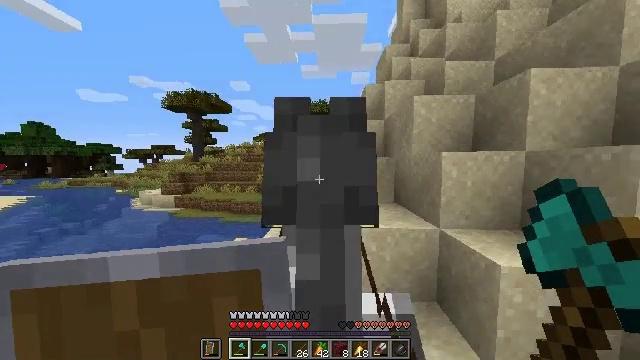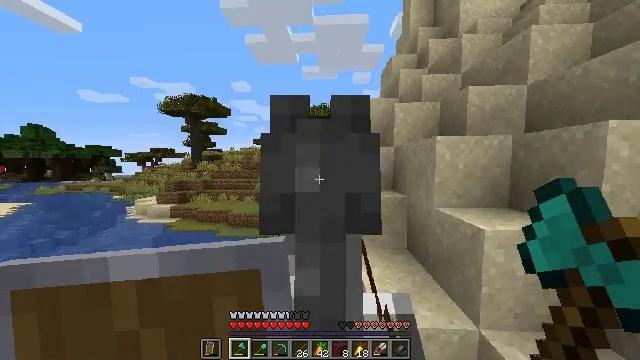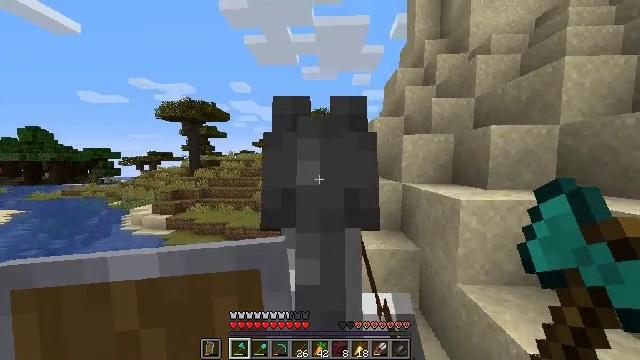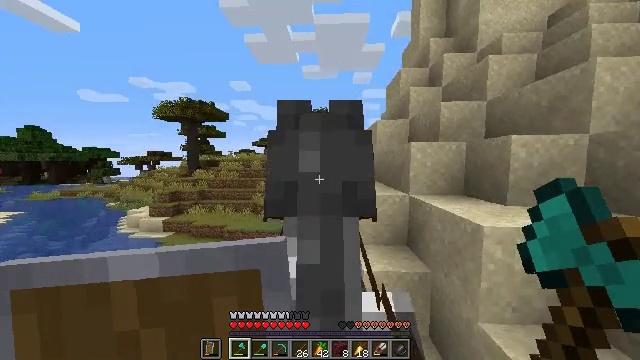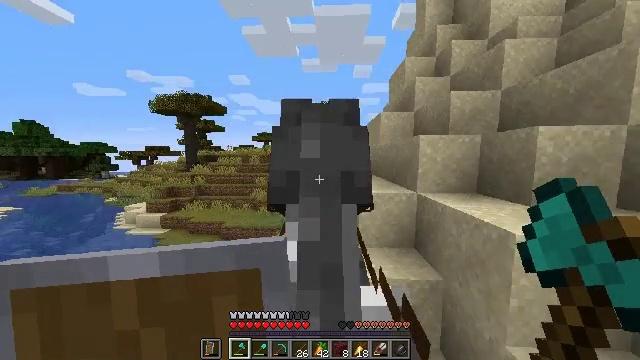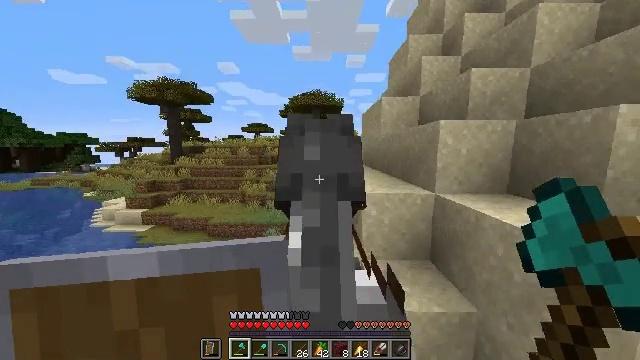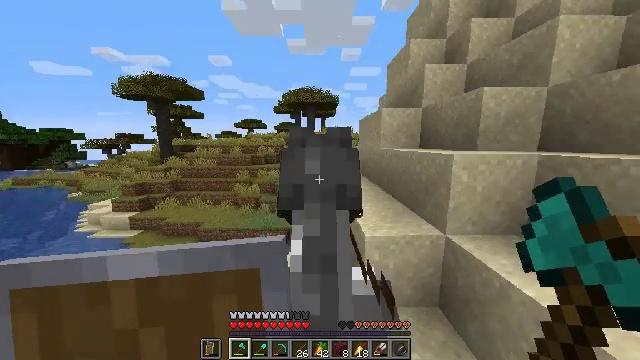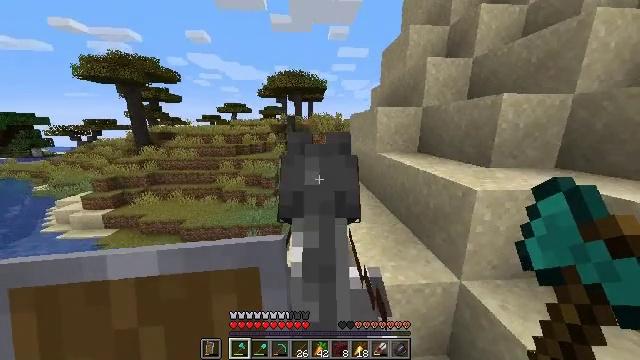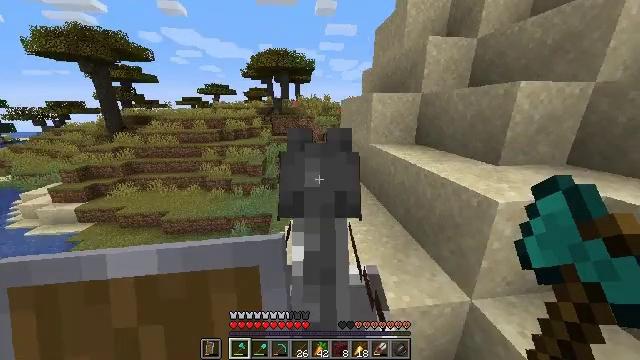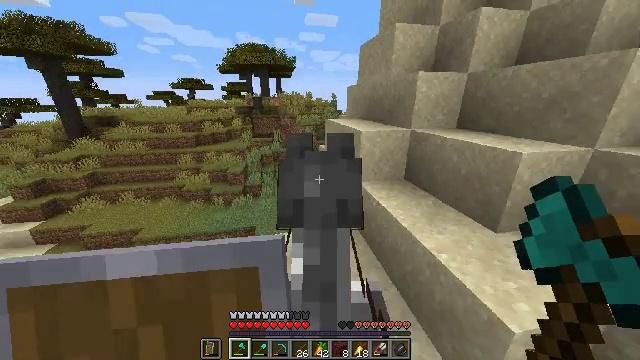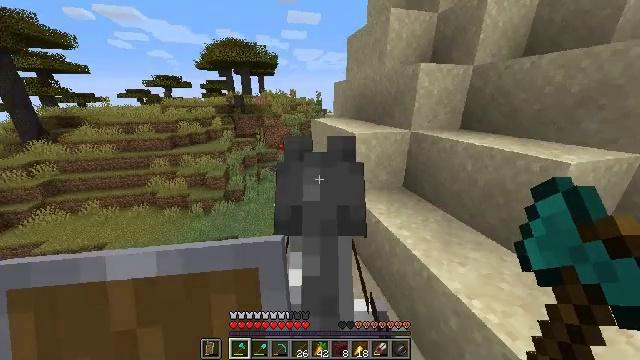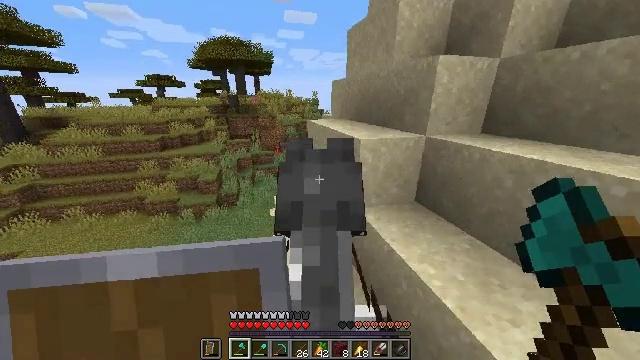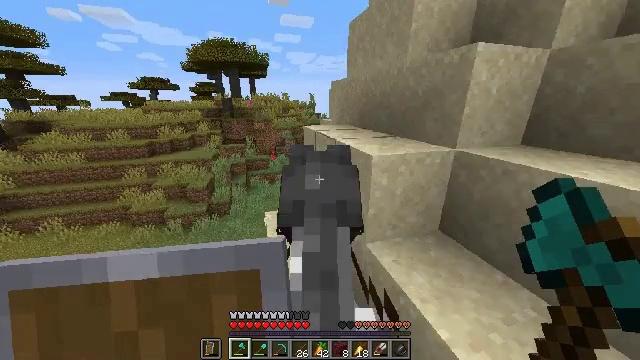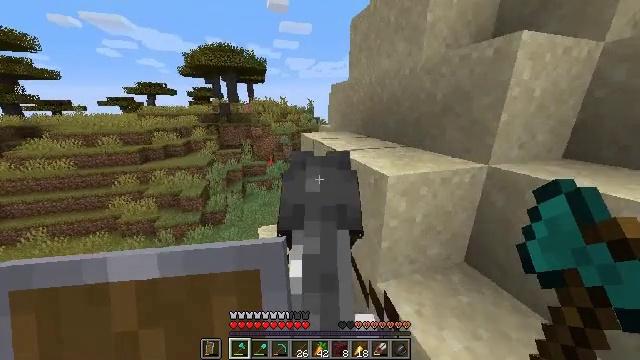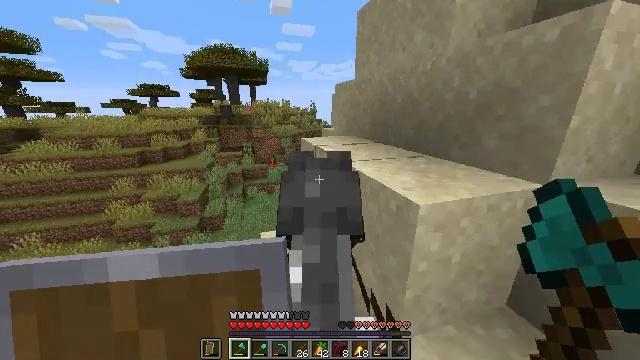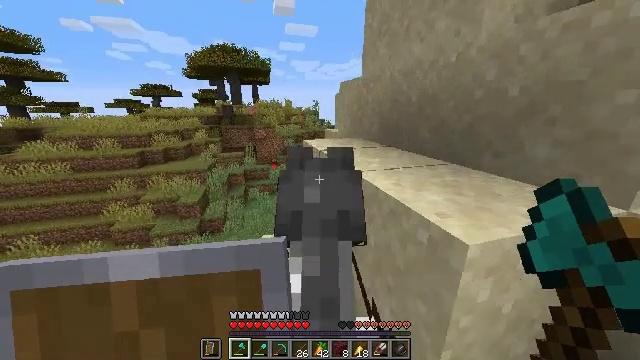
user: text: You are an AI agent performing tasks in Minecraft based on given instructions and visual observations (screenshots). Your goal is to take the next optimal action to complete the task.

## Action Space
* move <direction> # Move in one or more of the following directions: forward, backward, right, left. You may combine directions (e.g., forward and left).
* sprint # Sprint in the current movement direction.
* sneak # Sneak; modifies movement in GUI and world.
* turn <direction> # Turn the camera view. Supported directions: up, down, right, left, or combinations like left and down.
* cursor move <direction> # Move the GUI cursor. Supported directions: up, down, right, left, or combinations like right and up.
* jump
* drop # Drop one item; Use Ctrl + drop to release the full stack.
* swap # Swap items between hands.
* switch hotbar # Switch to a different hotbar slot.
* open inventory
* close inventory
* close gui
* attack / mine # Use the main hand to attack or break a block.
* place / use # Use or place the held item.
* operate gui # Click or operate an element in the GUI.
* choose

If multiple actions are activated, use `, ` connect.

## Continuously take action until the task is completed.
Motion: motion action
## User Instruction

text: Mine sand by the water.
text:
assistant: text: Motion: move forward, sprint
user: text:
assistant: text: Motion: move forward, sprint
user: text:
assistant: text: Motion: move forward, sprint
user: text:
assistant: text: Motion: move forward, sprint, turn down
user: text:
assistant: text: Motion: move forward, sprint, turn right and down
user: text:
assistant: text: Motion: move forward, sprint, turn right and down
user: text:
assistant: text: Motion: move forward, sprint, turn right and down
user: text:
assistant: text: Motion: move forward, sprint, turn right and down
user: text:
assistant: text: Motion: move forward, sprint, turn right and down
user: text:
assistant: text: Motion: move forward, sprint
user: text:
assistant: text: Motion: move forward, sprint
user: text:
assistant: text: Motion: move forward, sprint, turn right
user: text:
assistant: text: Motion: move forward, sprint, turn up
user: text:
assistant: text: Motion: move forward, sprint, turn left
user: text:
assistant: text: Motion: move forward, sprint
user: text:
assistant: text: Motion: move forward, sprint, turn left
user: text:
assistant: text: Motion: move forward, sprint, turn left
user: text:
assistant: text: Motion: move forward, sprint, turn left and down
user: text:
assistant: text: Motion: move forward, sprint, turn left and down
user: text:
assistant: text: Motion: move forward, sprint
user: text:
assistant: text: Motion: move forward, sprint
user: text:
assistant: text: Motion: move forward, sprint
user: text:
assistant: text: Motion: move forward, sprint
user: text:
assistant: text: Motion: move forward, sprint, turn left
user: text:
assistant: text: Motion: move forward, sprint, turn left
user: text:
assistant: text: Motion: move forward, sprint
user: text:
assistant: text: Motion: move forward, sprint, turn left
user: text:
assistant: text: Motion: move forward, sprint, turn left
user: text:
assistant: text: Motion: move forward, sprint, turn left
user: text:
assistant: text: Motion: move forward, sprint, turn left